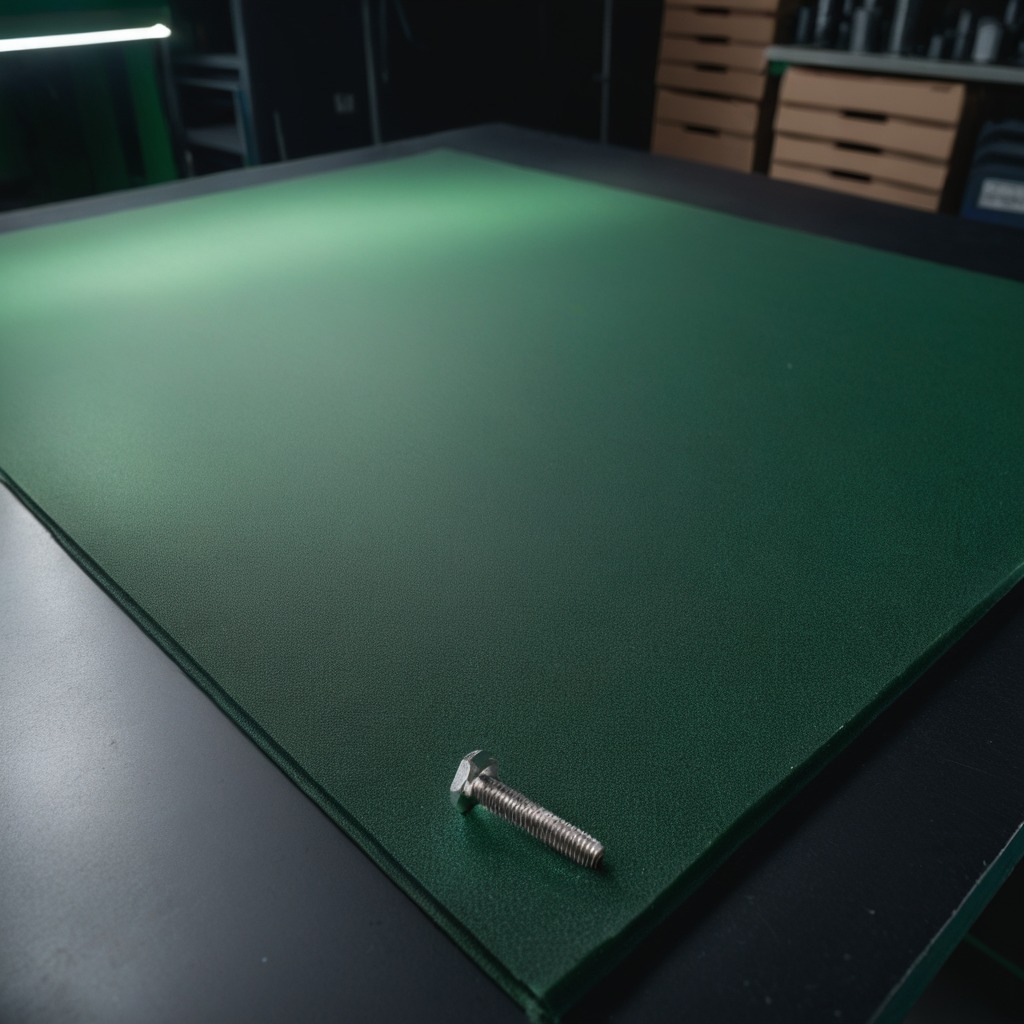
A metal screw is lying on a green rubber mat inside a workshop at night.